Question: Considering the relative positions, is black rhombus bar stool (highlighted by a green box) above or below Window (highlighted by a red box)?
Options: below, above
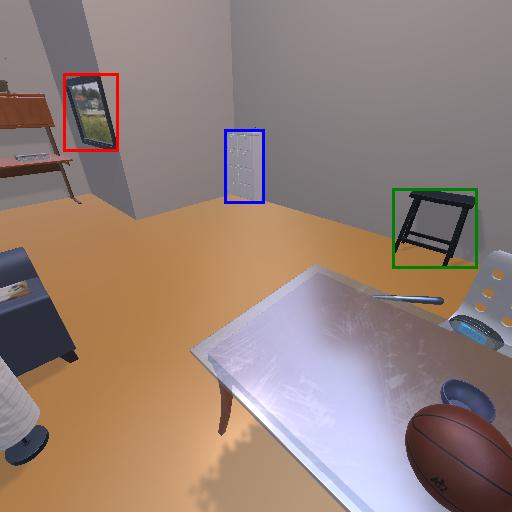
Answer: below